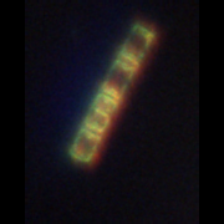
Taxon: Lauderia_Hemiaulus
Group: Diatoms